二年级 · 算术


男、女生共?人。

列式:

列式: \$ \qquad \$ \$ \qquad \$
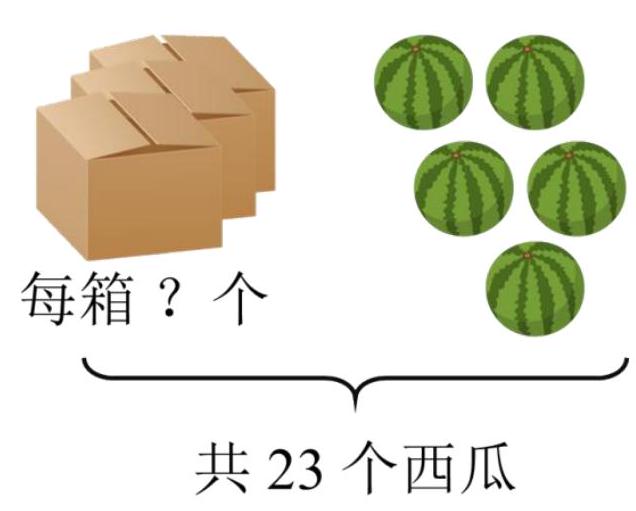
答案: $56+(56-29)=83$ (人)

$(23-5) \div 3=6$ (个)